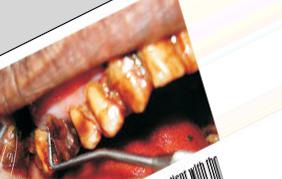
Condition: Tooth Discoloration